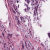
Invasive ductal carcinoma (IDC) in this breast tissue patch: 1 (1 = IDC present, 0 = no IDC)